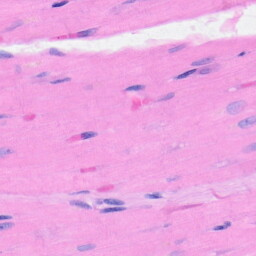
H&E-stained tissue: Heart